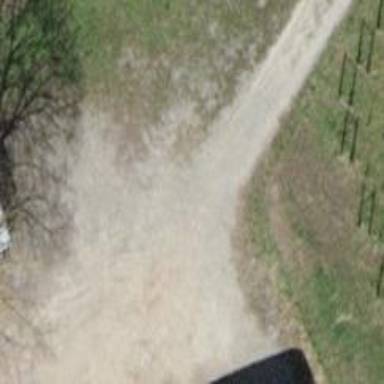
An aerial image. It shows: Track with grade 2 gravel surface.